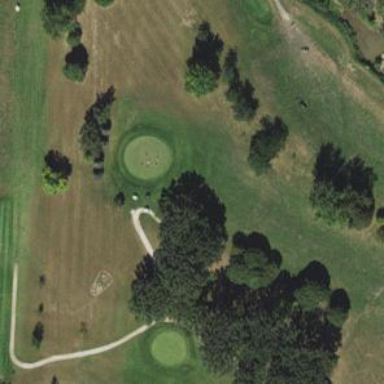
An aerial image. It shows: Path used for both walking and golf.